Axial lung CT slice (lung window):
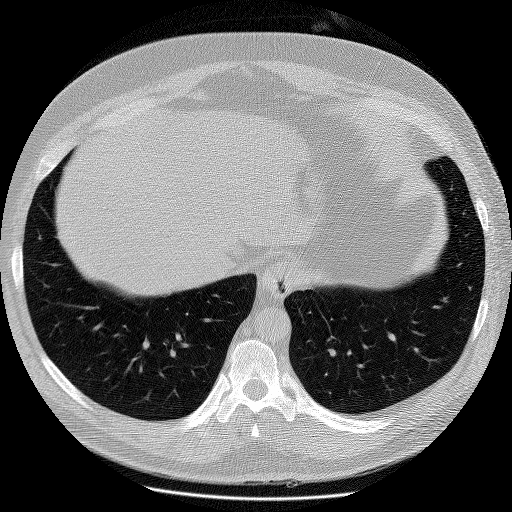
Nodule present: no